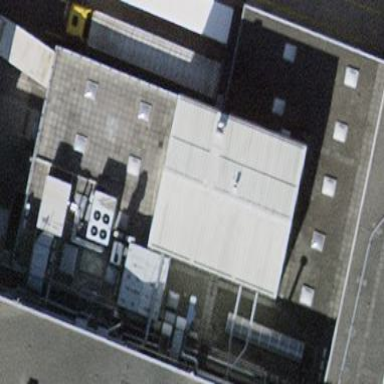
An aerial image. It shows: Industrial building.